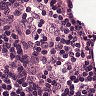
Metastatic tissue present: no